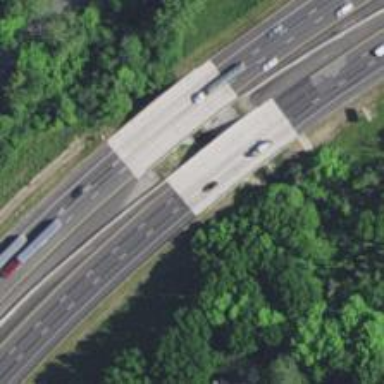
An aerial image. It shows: Bridge over motorway.